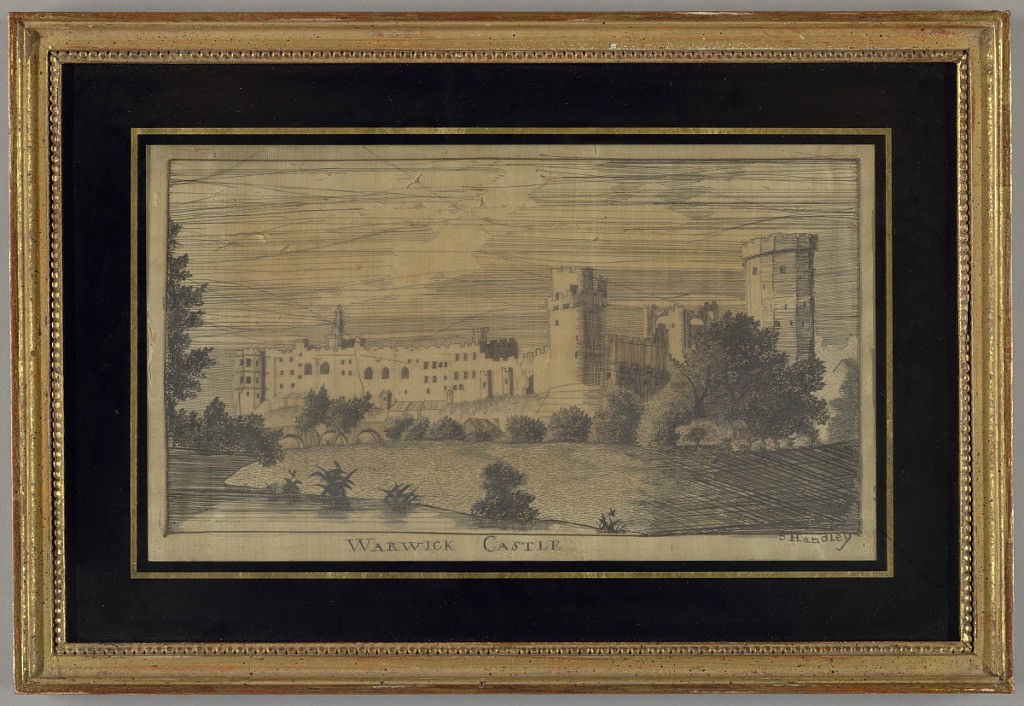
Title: Embroidered picture
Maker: S. Handley
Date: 1800
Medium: silk embroidery on silk foundation Technique: embroidered in speckling, running and satin stitches on plain weave
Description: Picture of Warwick Castle in a landscape in silk on cream foundation. Glazed and framed with eglomisé glass.